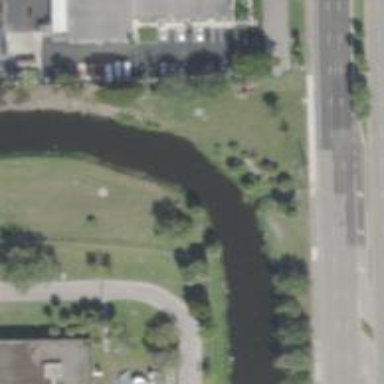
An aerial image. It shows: Canal.